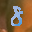
Label: 8